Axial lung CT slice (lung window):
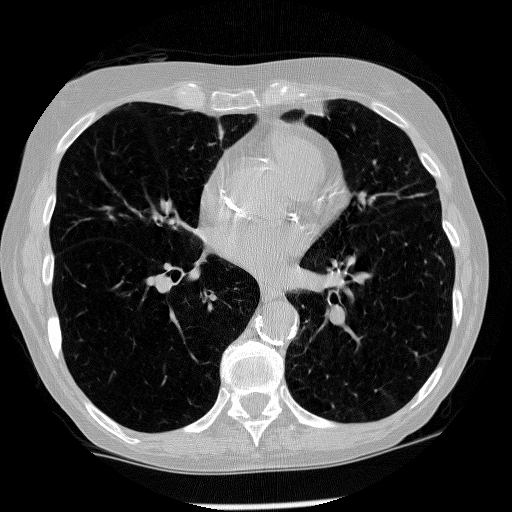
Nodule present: no